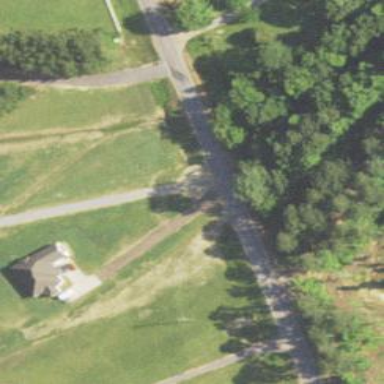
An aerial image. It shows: Secondary road.